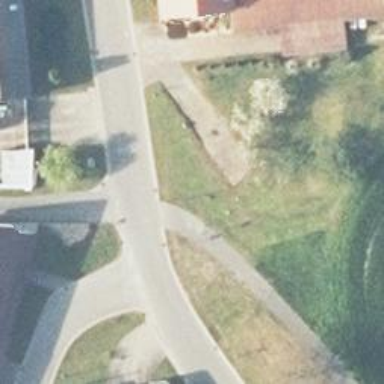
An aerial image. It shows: Asphalt path.